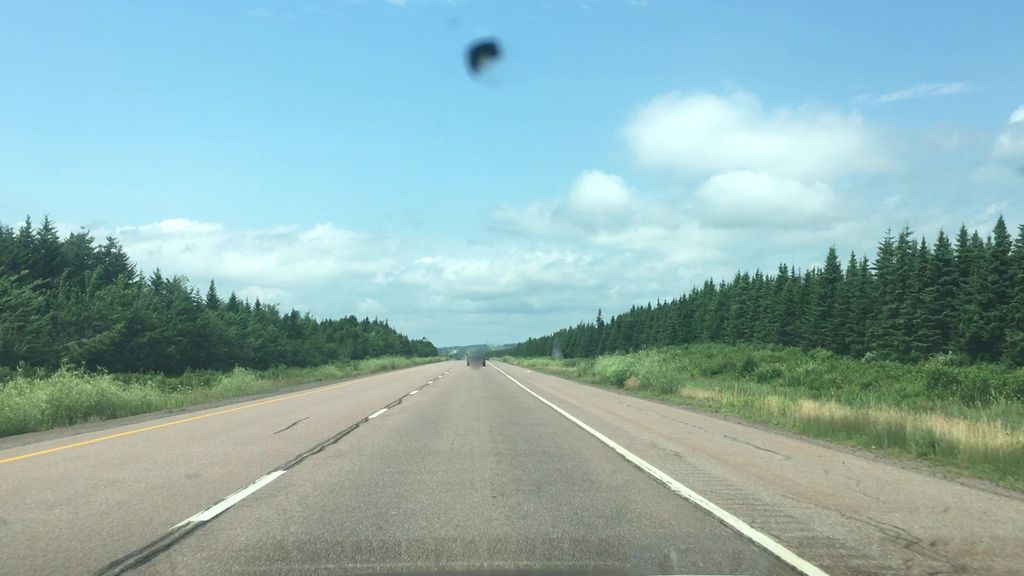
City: charlottetown